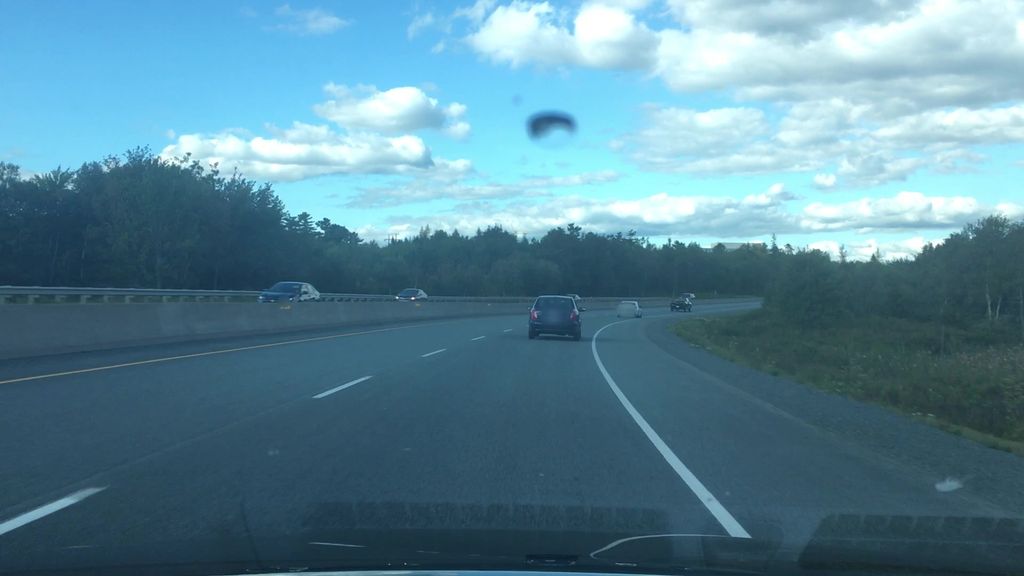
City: halifax